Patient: sex F, age 38
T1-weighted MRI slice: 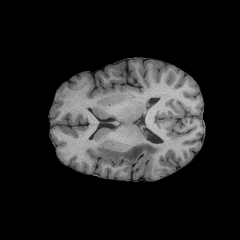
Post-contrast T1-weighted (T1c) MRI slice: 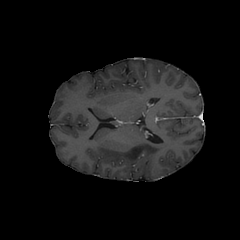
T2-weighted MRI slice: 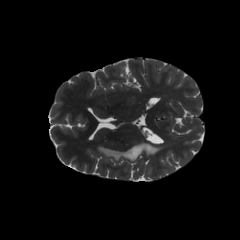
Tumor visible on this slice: yes
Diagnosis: Astrocytoma, IDH-mutant
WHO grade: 3